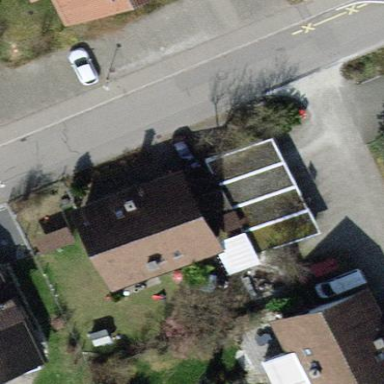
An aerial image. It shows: Detached building.